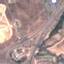
Label: Highway